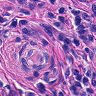
Metastatic tissue present: yes